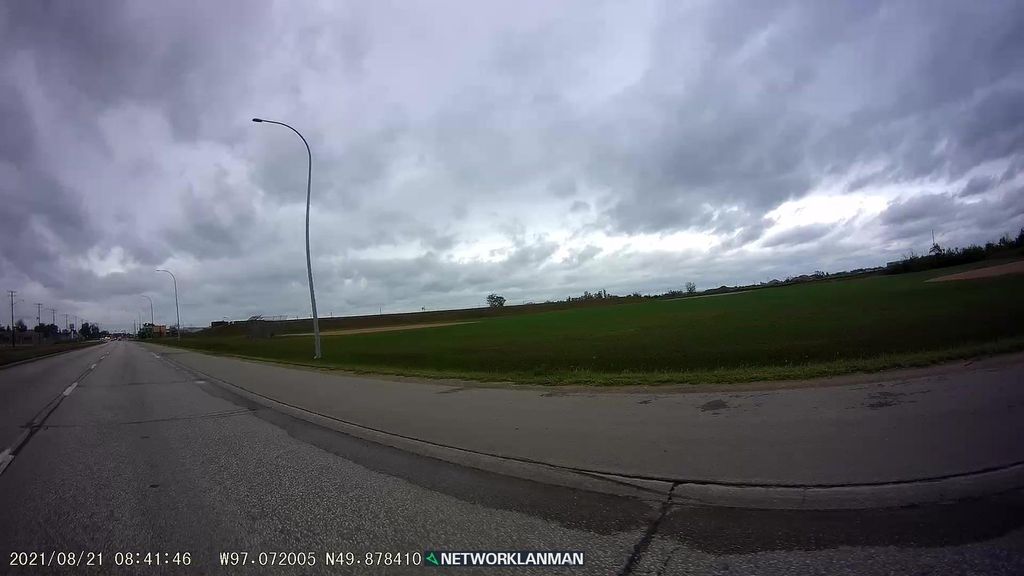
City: winnipeg